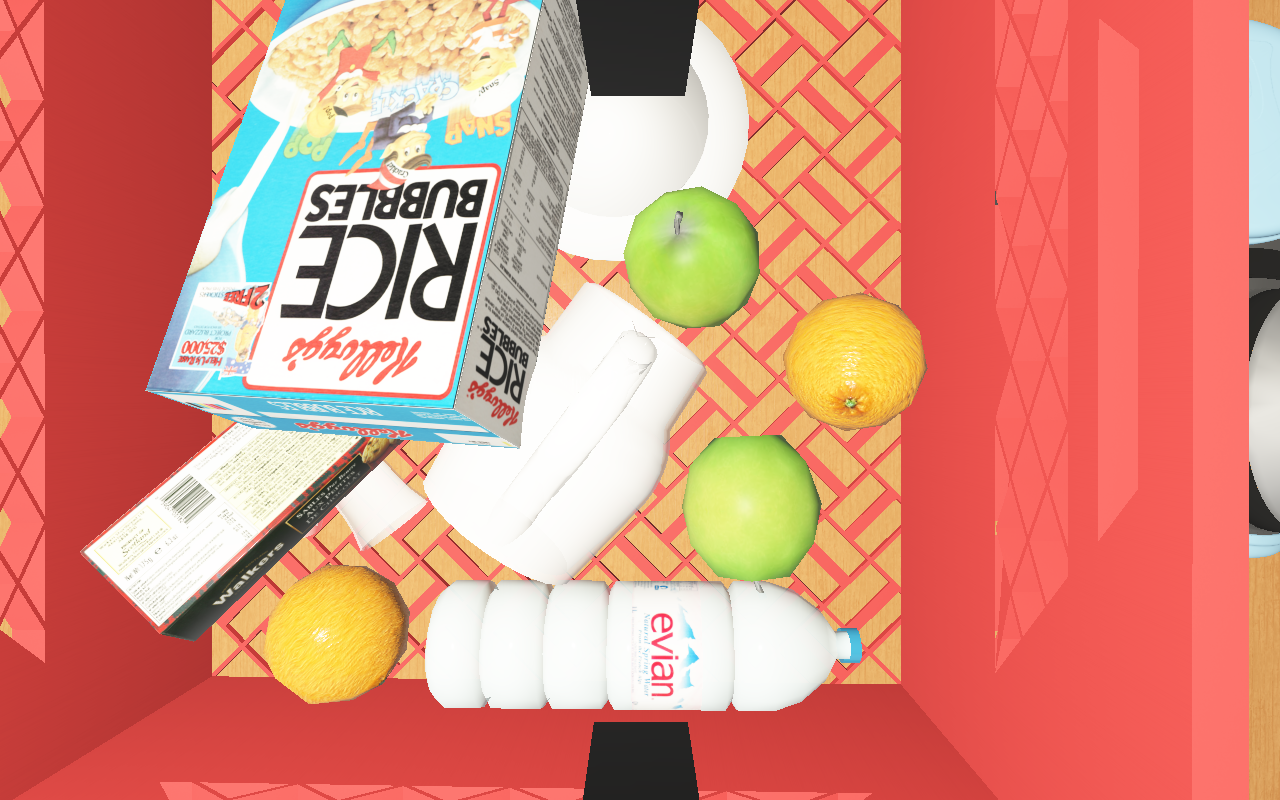
Objects in the scene:
carafe
water bottle
apple
apple
orange
plate
wineglass
jam jar
cereal box